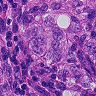
Metastatic tissue present: yes